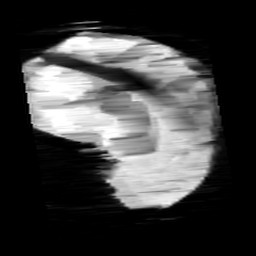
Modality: minIP
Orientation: sagittal
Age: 13
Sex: female
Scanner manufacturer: siemens
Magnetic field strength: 3 T
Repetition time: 0.027 s
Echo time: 0.02 s